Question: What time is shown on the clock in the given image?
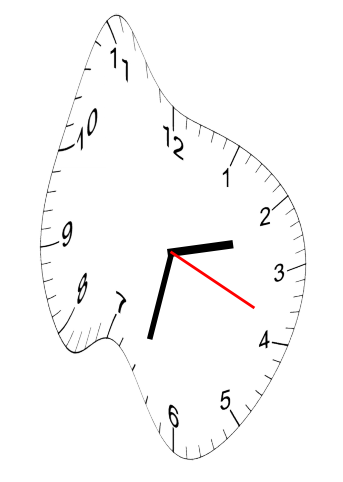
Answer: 02:32:19